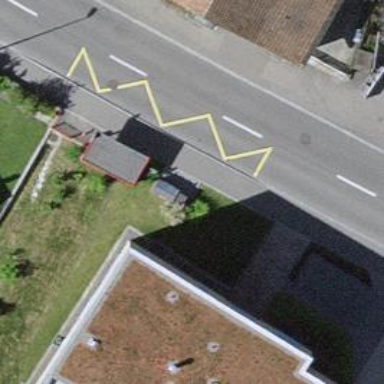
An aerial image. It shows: Bus stop with shelter. It is platform for public transport.